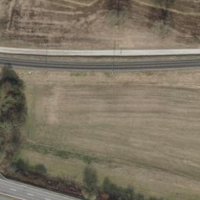
EUNIS habitat code: 24
Species observed at this site:
Colchicum autumnale
Epilobium hirsutum
Iris sibirica